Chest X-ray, PA view. Patient: 61 years old, sex M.
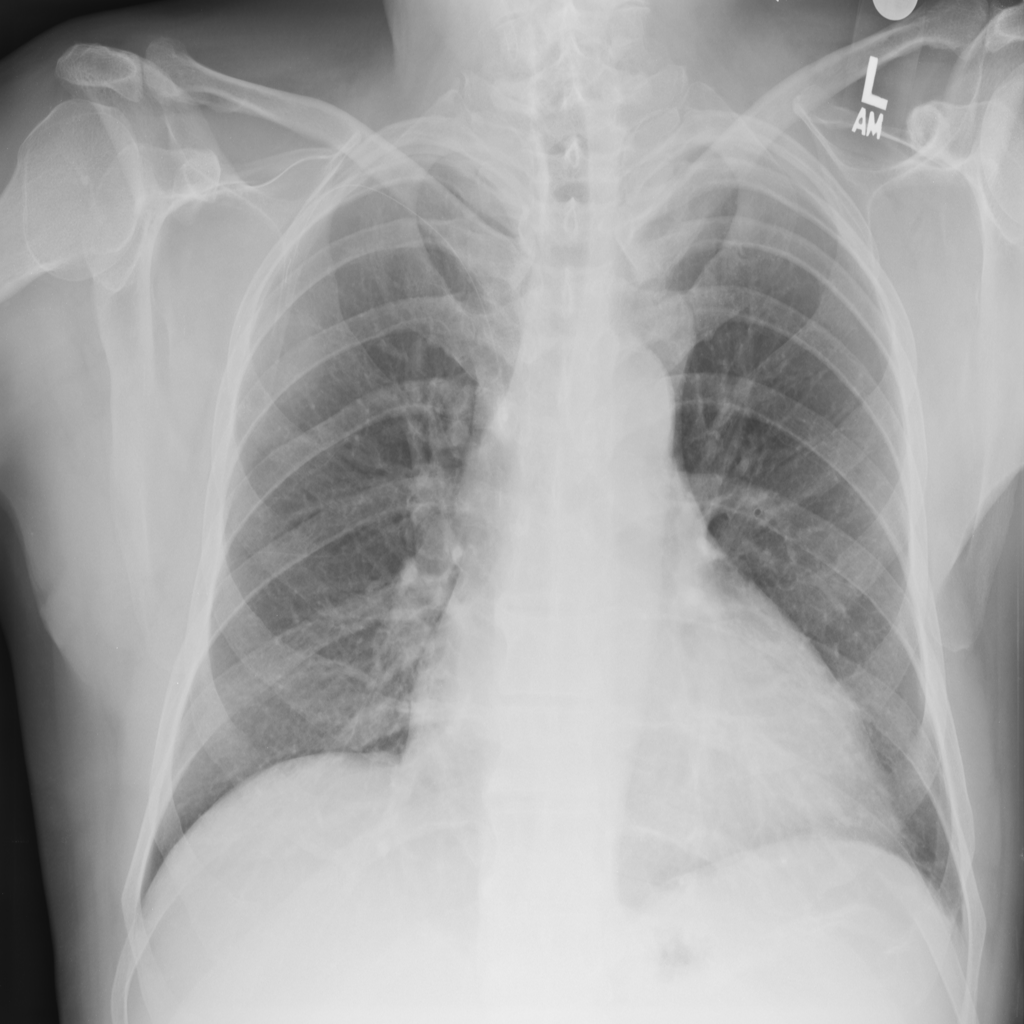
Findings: Cardiomegaly